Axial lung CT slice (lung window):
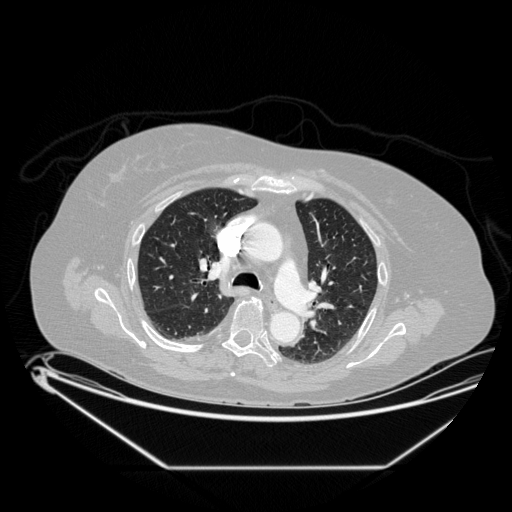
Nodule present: no